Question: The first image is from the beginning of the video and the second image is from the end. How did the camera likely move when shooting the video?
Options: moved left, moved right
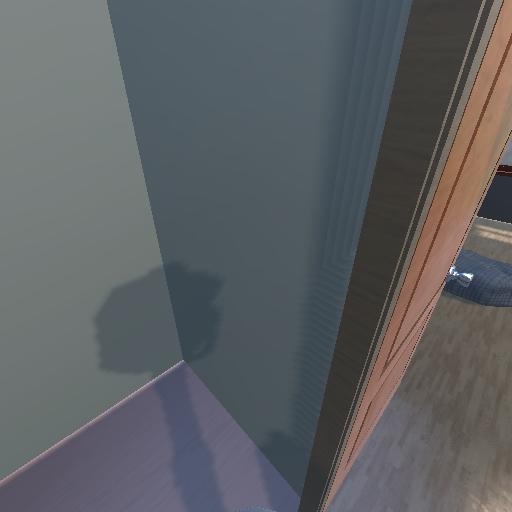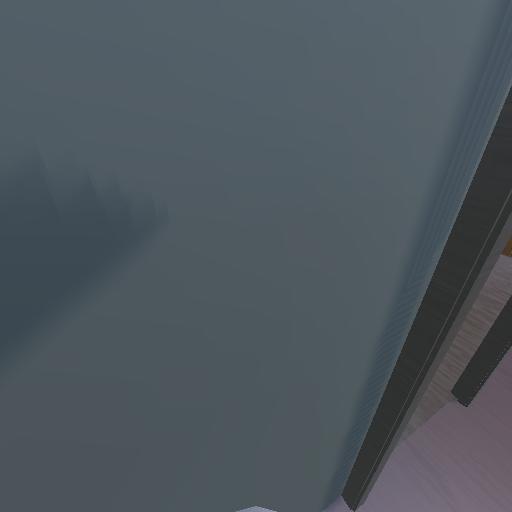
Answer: moved left